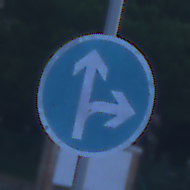
Verkehrszeichen: VorgeschriebeneFahrtrichtungGeradeausOderRechts
Umgebung: Outdoor, Urban
Tageszeit: Dawn
Wetter: PartlyCloudy
Licht: Natural
Jahreszeit: NotSpecified
Kontrast: LowContrast